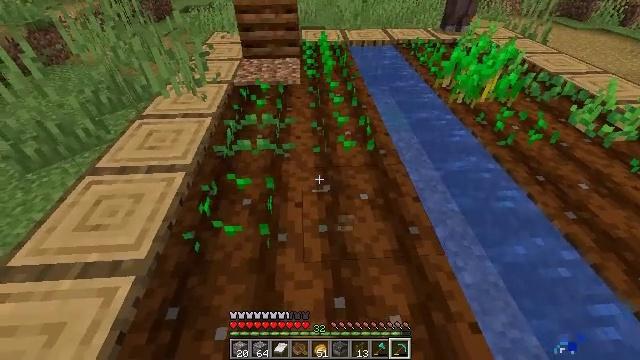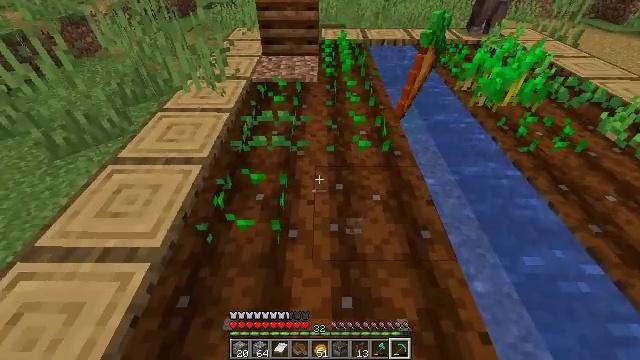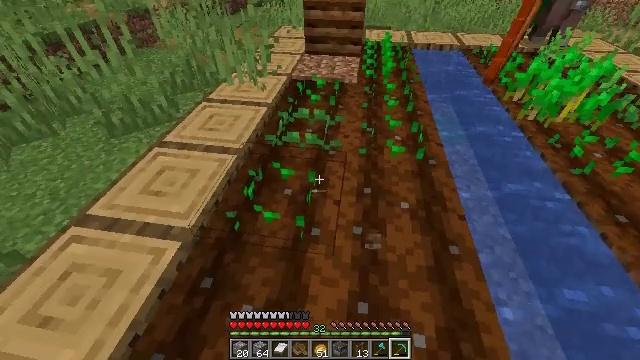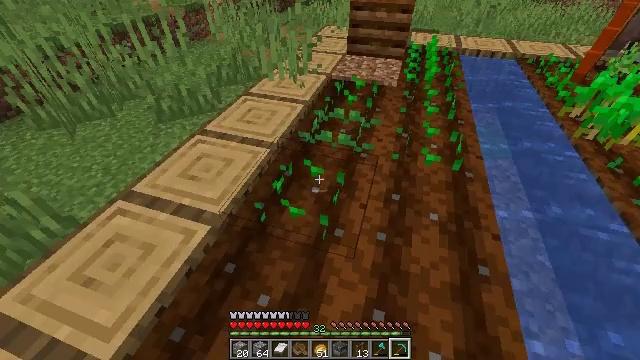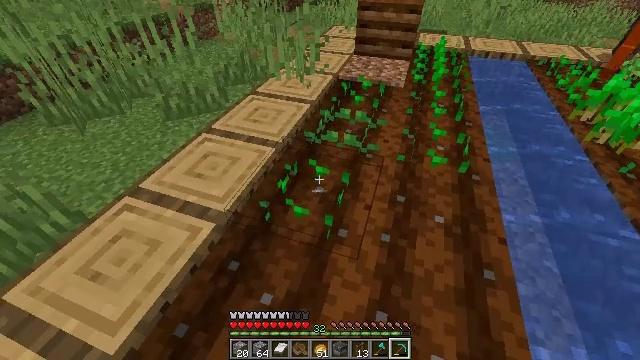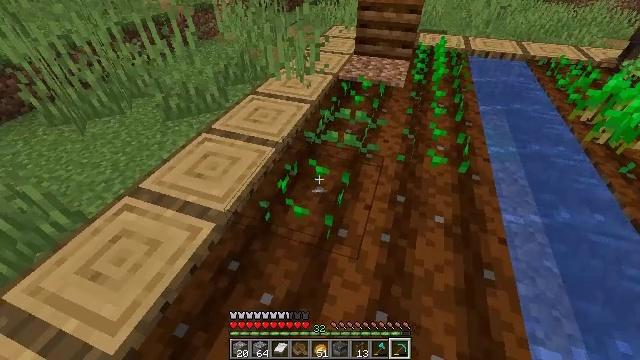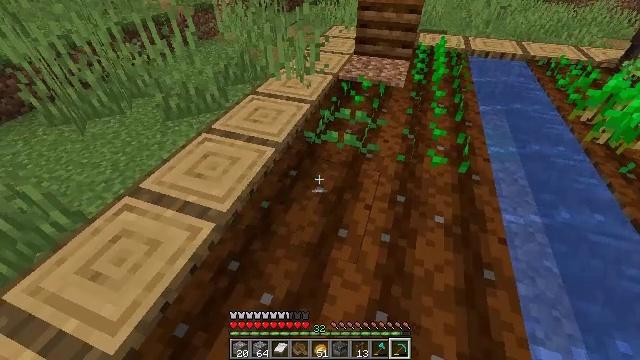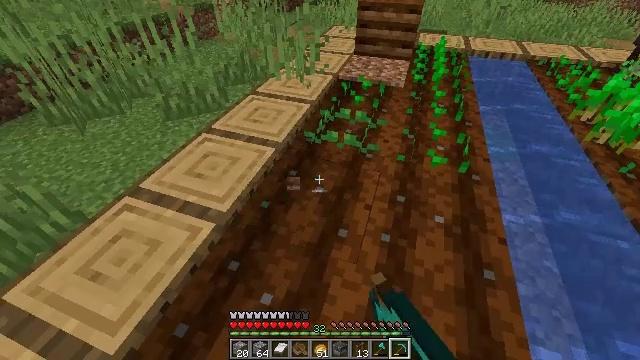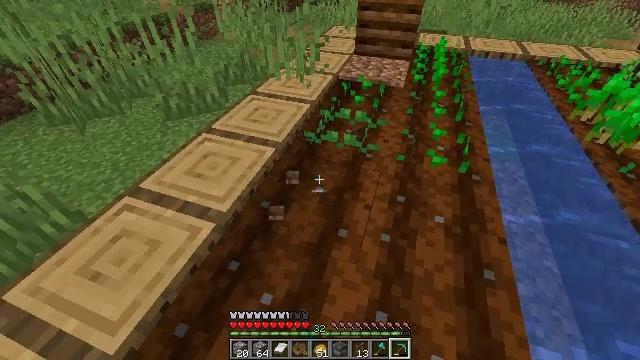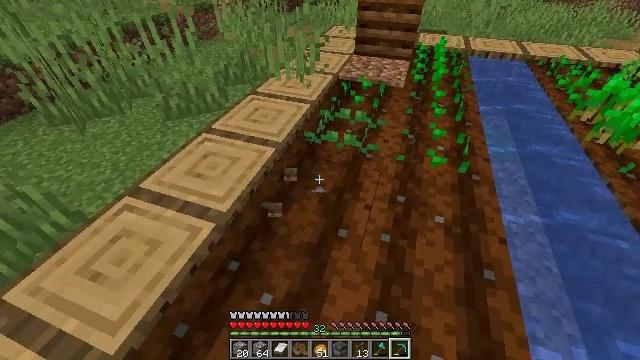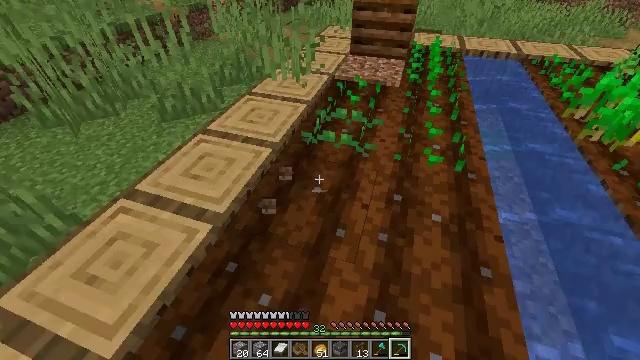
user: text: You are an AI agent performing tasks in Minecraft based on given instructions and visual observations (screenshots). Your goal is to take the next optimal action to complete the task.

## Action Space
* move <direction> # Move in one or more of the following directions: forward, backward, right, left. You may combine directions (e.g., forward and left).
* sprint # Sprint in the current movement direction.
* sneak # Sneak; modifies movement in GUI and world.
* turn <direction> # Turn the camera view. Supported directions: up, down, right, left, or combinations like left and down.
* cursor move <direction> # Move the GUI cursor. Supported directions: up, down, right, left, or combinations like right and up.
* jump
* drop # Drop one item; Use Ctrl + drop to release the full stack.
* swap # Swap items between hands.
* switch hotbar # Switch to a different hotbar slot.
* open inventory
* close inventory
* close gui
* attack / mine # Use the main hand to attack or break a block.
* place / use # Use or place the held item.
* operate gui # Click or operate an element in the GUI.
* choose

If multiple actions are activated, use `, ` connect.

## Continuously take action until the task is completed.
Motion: motion action
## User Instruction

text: Harvest wheat from the field.
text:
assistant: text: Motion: turn left
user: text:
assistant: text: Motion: turn left
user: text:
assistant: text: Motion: turn left
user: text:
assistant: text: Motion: turn left
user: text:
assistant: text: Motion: no_op
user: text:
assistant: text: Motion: attack / mine
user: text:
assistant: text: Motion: attack / mine
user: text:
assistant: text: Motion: attack / mine
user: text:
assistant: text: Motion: no_op
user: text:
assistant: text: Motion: no_op
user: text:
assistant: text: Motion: no_op